Interaction volume radius: 5 \u00c5
Interaction volume height: 20 \u00c5
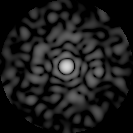
Disorder parameter: 0.8236